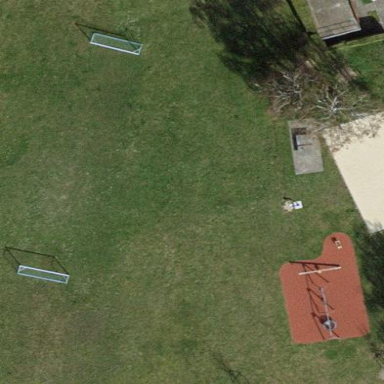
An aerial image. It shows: Playground area for leisure activities on the land.